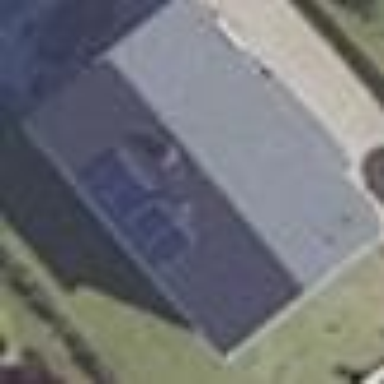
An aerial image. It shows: Simple house.